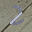
Label: 2